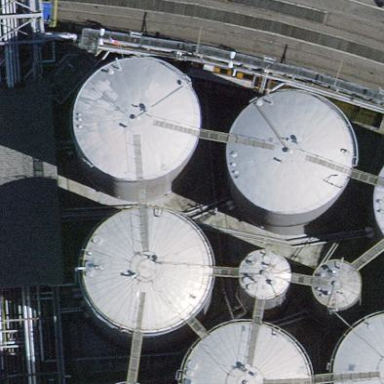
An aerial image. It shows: Storage tank that is man-made.